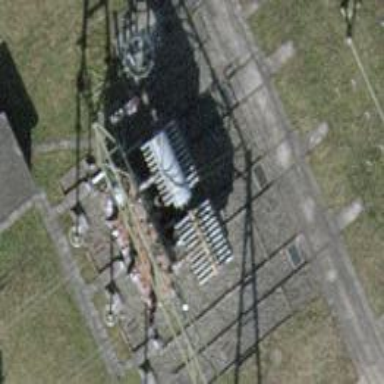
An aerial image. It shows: Transformer.